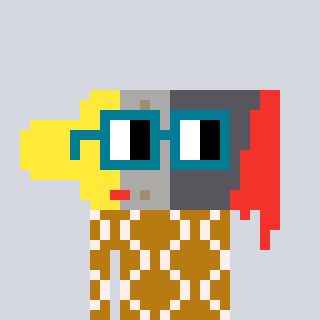
a pixel art character with square dark green glasses, a paintbrush-shaped head and a gold-colored body on a cool background